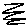
Label: zigzag